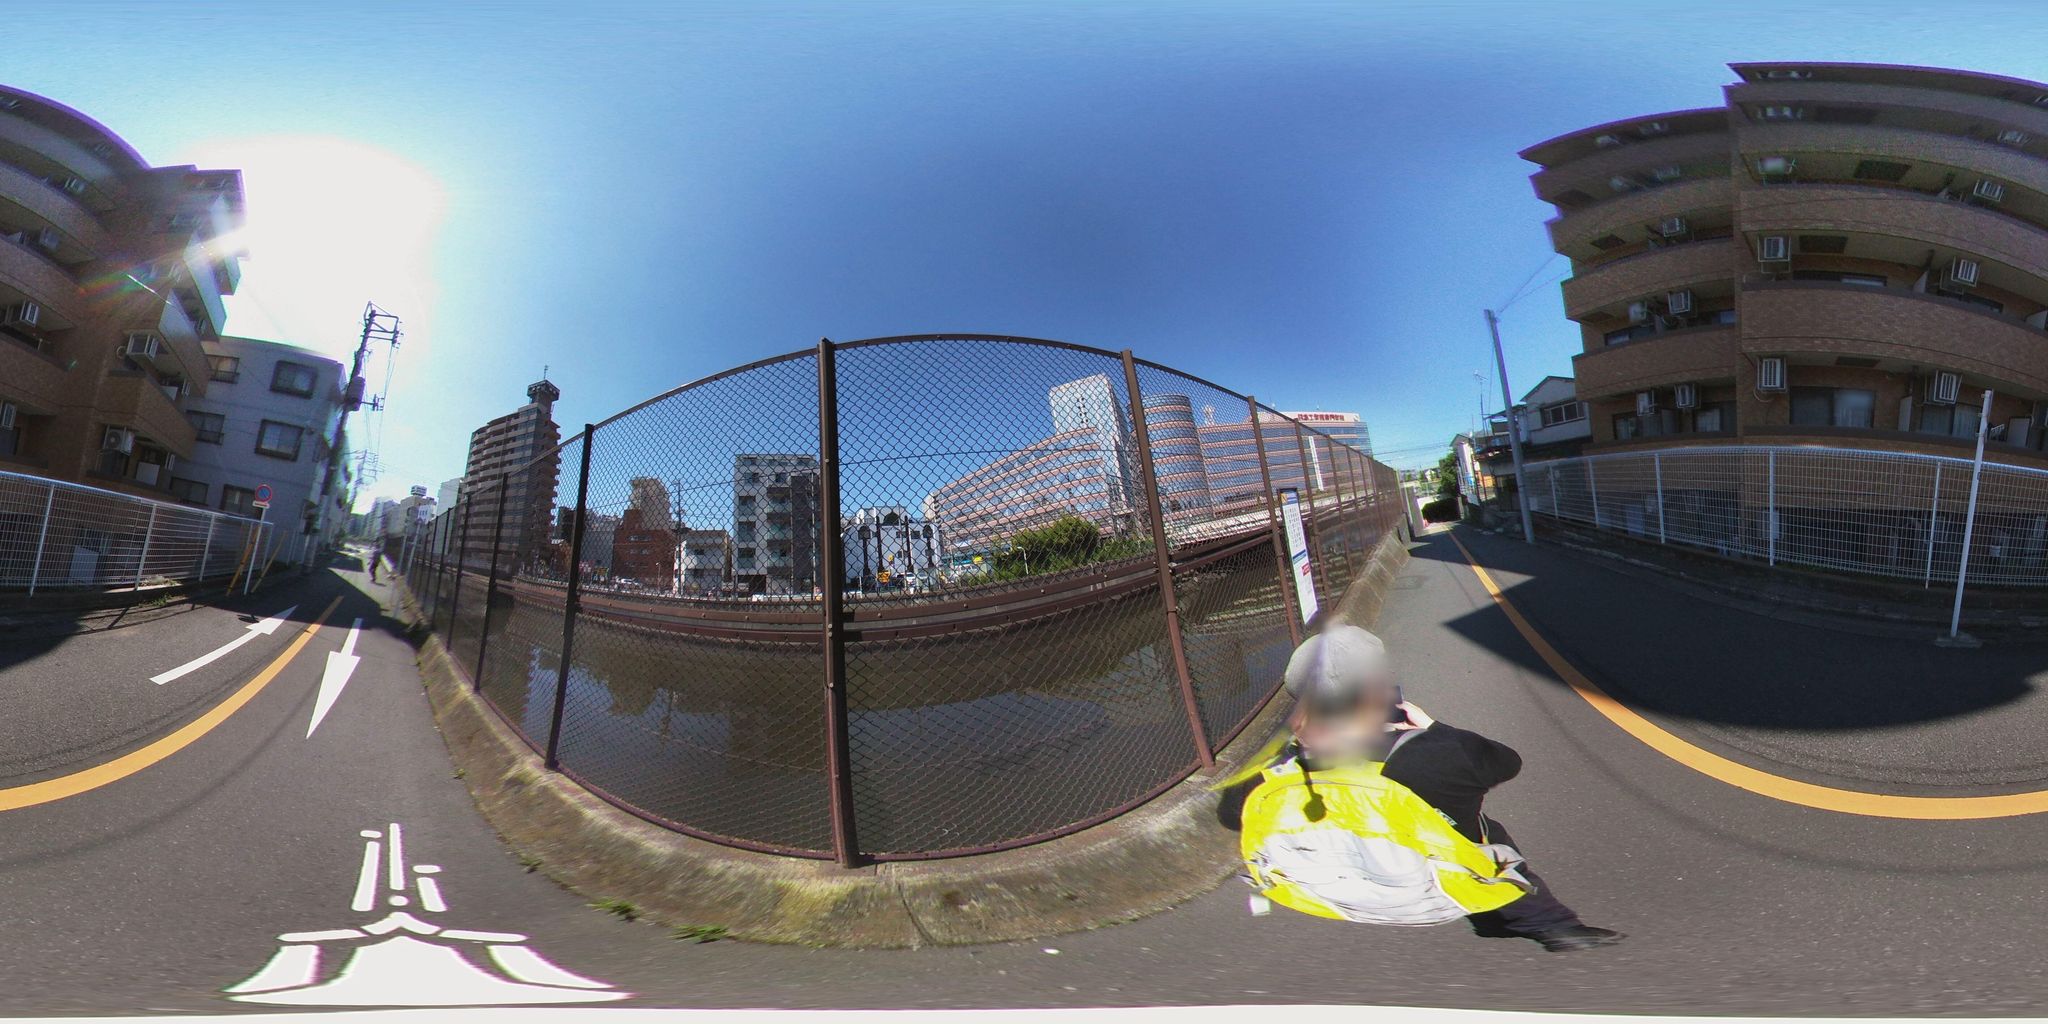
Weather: clear
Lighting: day
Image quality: good
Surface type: cycling surface
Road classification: cycleway, unclassified
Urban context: urban centre
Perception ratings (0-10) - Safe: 1.95, Lively: 8.99, Beautiful: 7.34, Boring: 2.03, Depressing: 4.08, Wealthy: 3.86